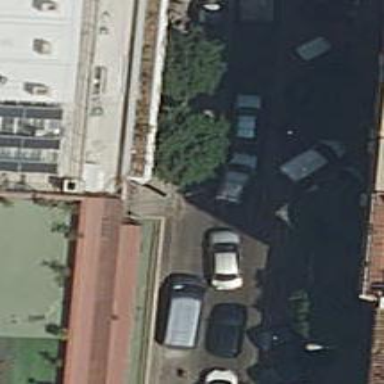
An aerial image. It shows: Motorcycle parking area.